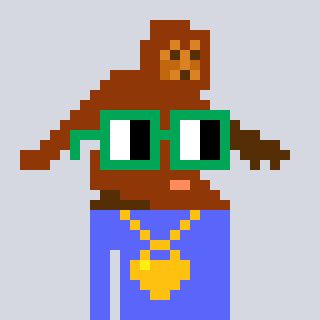
a pixel art character with square green glasses, a bigfoot-shaped head and a purple-colored body on a cool background